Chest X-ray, AP view. Patient: 80 years old, sex F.
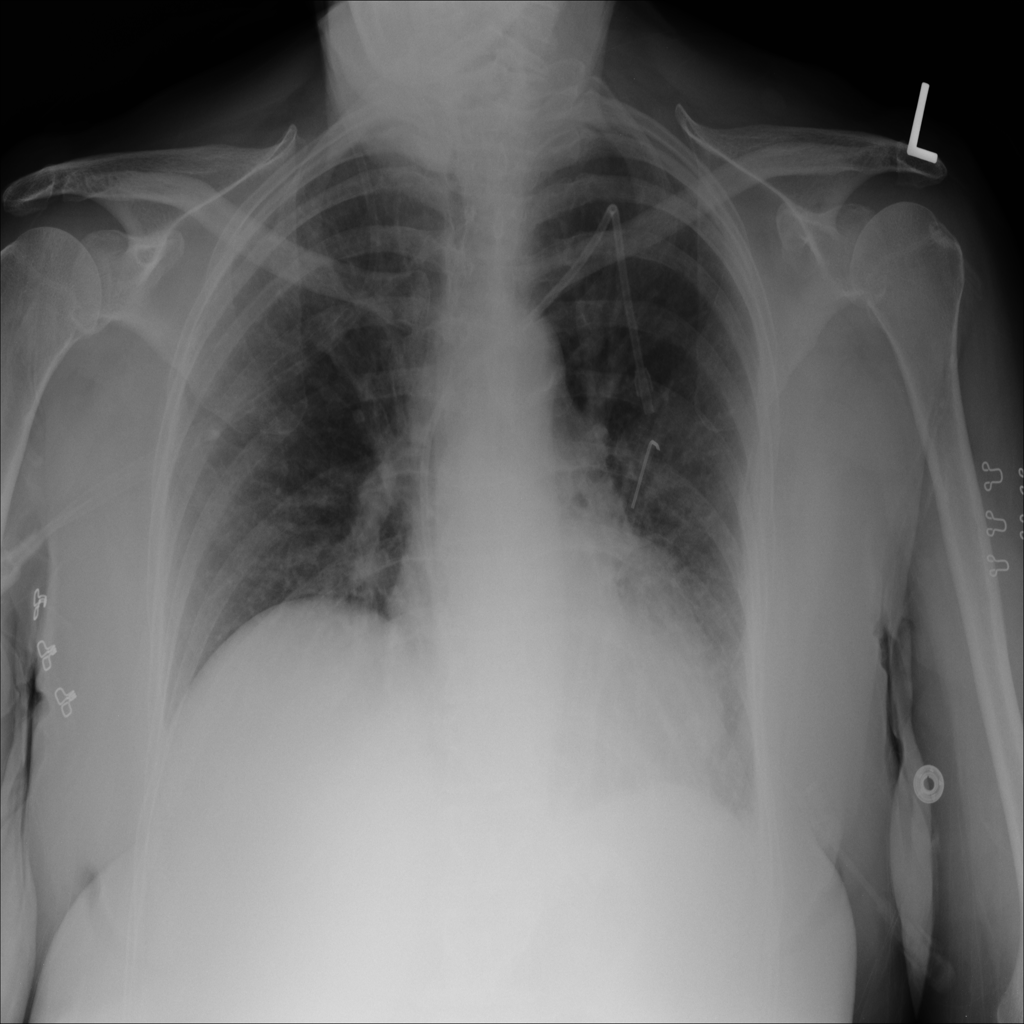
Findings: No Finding